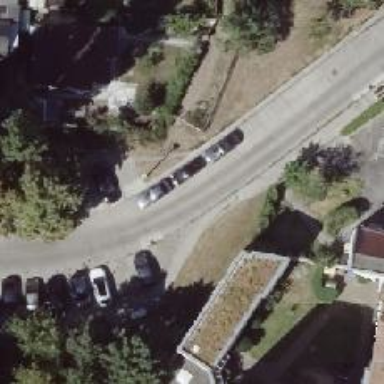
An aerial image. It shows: Residential road with concrete surface. There is concrete sidewalk on the left side.